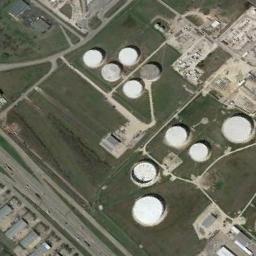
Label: storage_tank